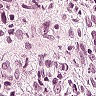
Metastatic tissue present: yes